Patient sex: M
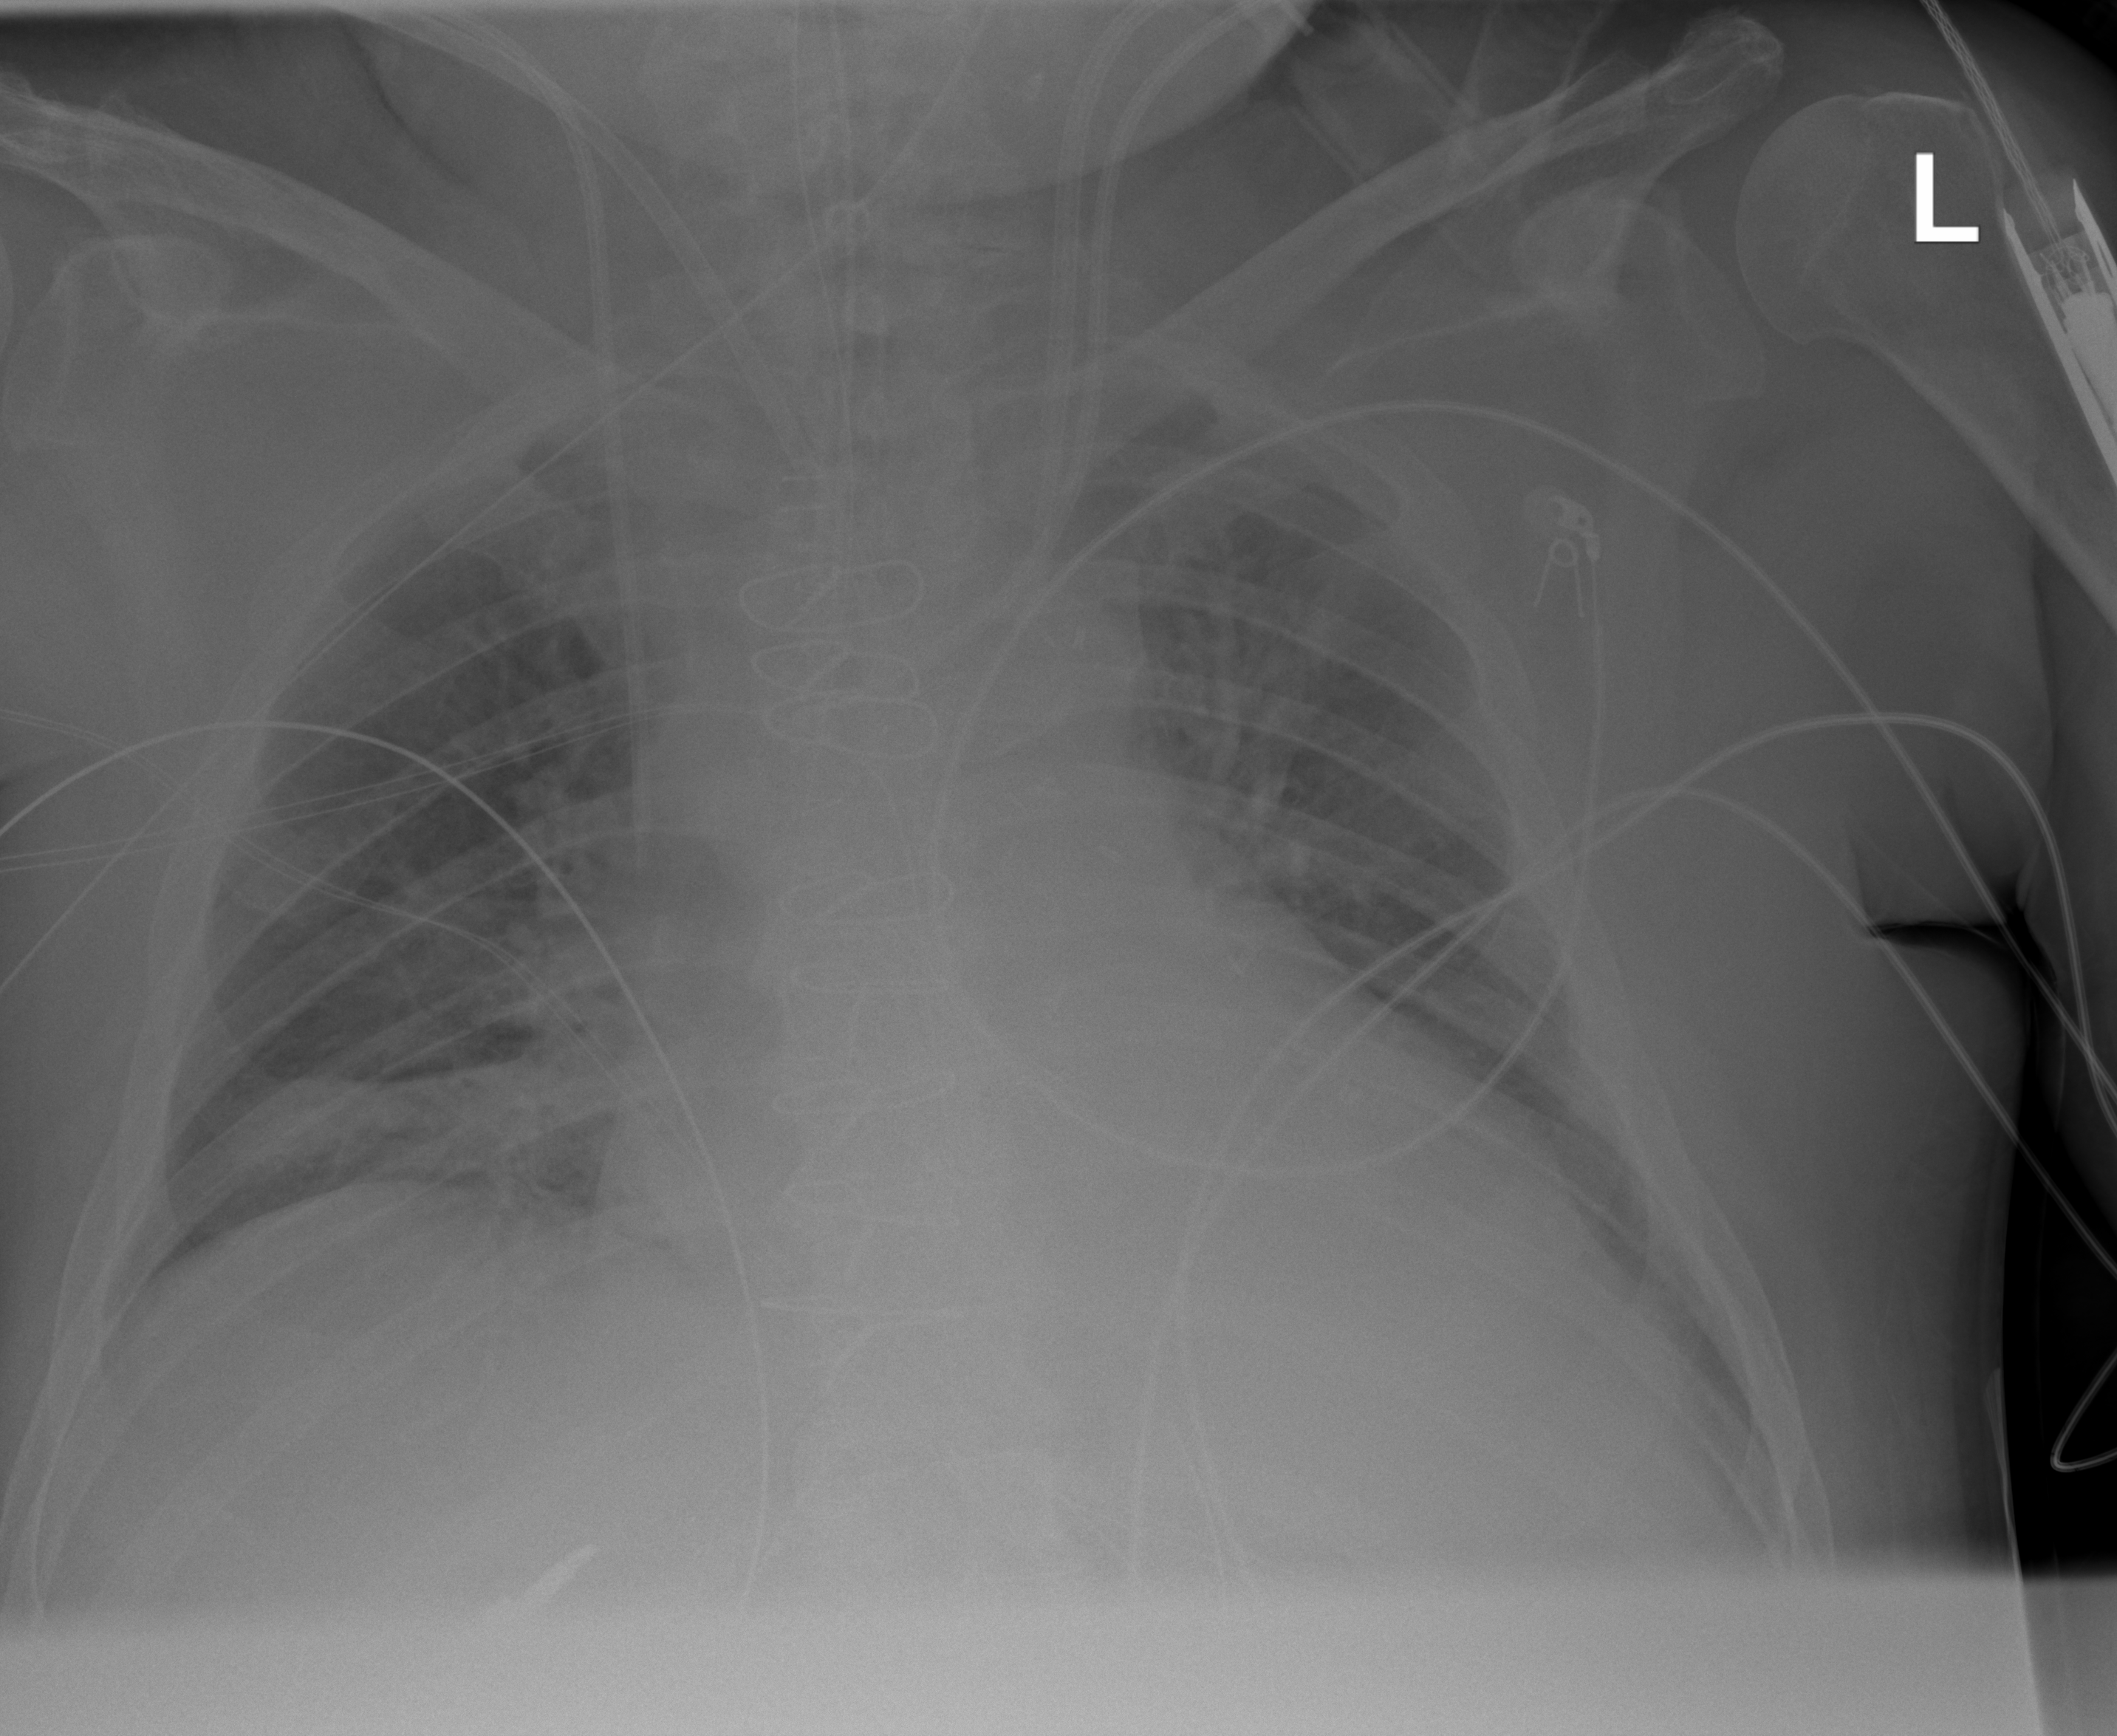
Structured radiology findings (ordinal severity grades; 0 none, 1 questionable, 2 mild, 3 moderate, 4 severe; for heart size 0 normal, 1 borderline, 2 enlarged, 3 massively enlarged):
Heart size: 2
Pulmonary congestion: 2
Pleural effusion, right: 0
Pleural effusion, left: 0
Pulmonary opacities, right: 2
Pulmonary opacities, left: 2
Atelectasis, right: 2
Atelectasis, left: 0